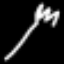
Label: fork